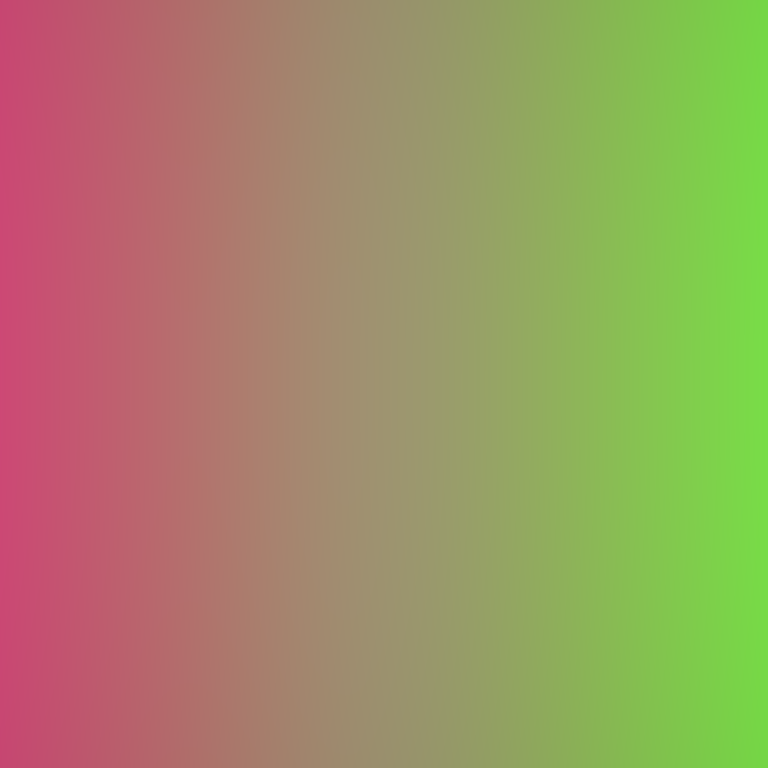
Abstract light effect, smooth gradient from magenta to green, calm atmosphere, soft blend, no room, no furniture, no objects.